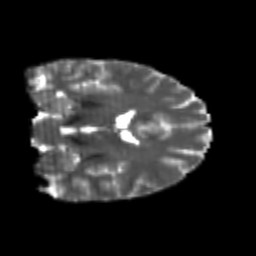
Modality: T2w
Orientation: coronal
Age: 24
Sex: male
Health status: healthy
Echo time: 0.074 s